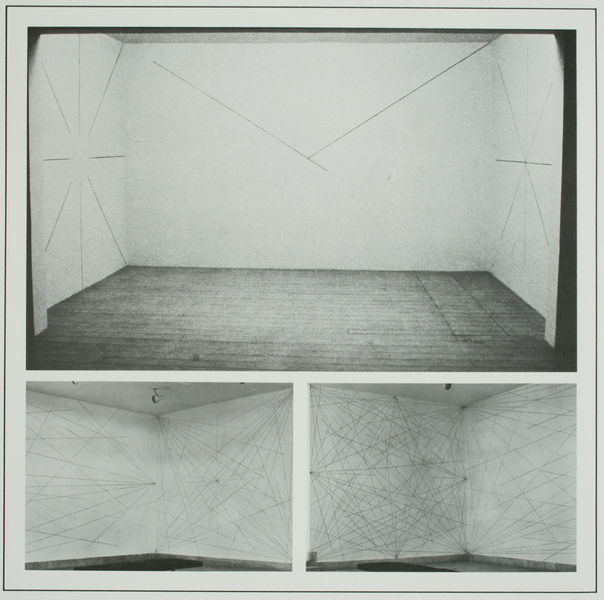
Titel: o.:Different Lines (colored, through, toward and to Points)
 u.:Red, yellow an blue Lines from Sides, Corners and Center of the Wall to Points on a Grid
Künstler: Sol Lewitt
Schlagwörter: weiß, grau, holz, lampe, raum, schwarz, skizze, zeichnung, zimmer, muster, wand, innenraum, feld, felder, boden, decke, ecke, perspektive, fußboden, fläche, formen, graphik, monochrom, linien, scheinwerfer, einfach, gerade, striche, galerie, foto, fotografie, wände, stern, linie, zentralperspektive, form, schlicht, druck, radierung, gefangen, strich, räume, entwurf, graphisch, ecken, geometrisch, gruselig, plan, museum, fäden, sol, geometrie, lewitt, netz, gefüge, böden, installation, decken, spinne, netzwerk, white cube, vernetzt, minimal art, museumsraum, witt, entstehen